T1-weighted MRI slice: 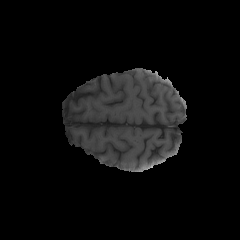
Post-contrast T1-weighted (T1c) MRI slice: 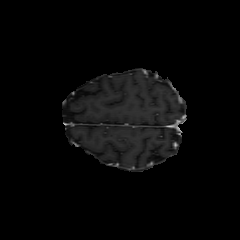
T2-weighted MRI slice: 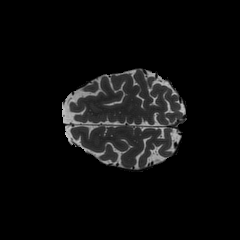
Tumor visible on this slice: no